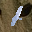
Label: 1